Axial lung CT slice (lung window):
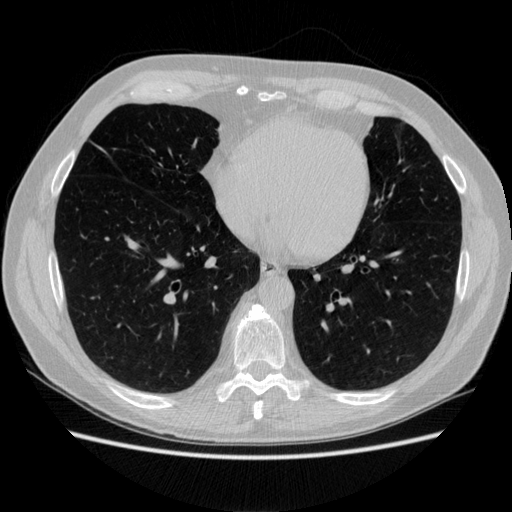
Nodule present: no